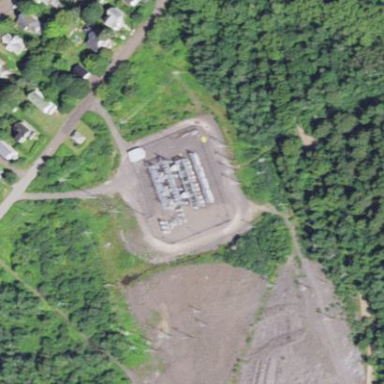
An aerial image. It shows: Minor distribution power substation.